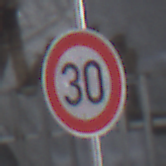
Verkehrszeichen: Geschwindigkeit30
Umgebung: Roofed, Special
Tageszeit: Midday
Wetter: Overcast
Licht: Natural
Jahreszeit: NotSpecified
Kontrast: MediumContrast